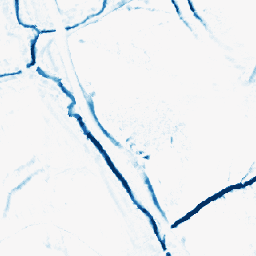
Category: morphological
Decomposition family: morphological_diamond
Decomposition parameters: operation: closing
radius: 5
Upsampling method: nearest
Upsampling parameters: scale: 4
Upsampling scale: 4